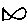
Label: fish